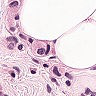
Metastatic tissue present: yes